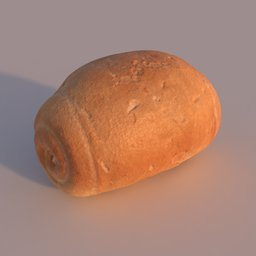
Label: nature